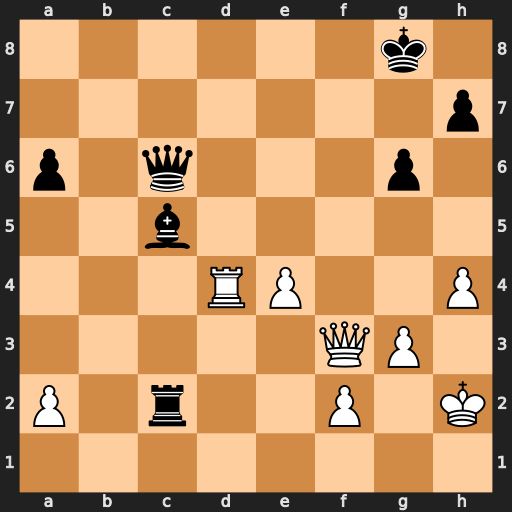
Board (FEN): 6k1/7p/p1q3p1/2b5/3RP2P/5QP1/P1r2P1K/8
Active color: w
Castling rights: -
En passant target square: -
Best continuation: Qb3+ Kg7 Qxc2